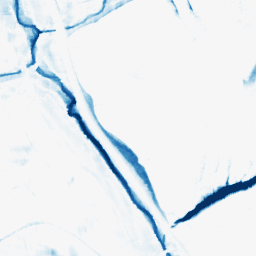
Category: morphological
Decomposition family: morphological_square
Decomposition parameters: operation: closing
size: 15
Upsampling method: sinc_hamming
Upsampling parameters: scale: 2
kernel_size: 16
Upsampling scale: 2